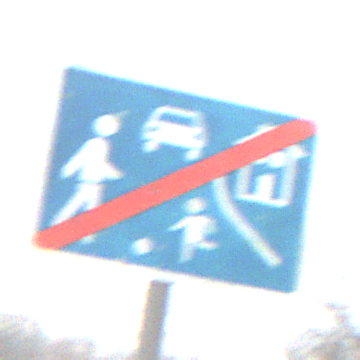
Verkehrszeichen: EndeVerkehrsberuhigterBereich
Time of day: MorningAfternoon
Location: Outdoor (Nature)
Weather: PartlyCloudy
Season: Autumn
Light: Natural